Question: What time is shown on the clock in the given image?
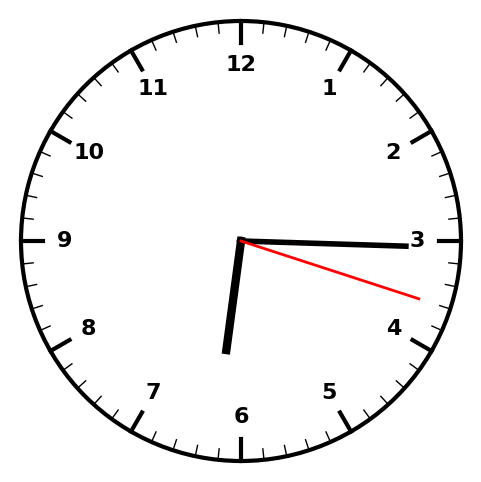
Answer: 06:15:18